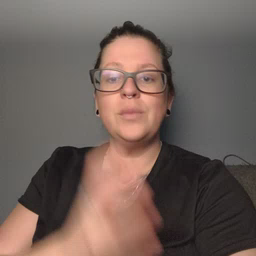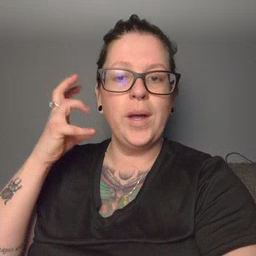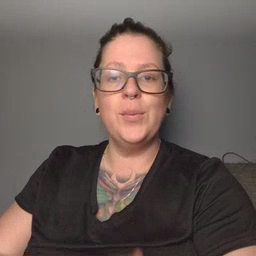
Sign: radio